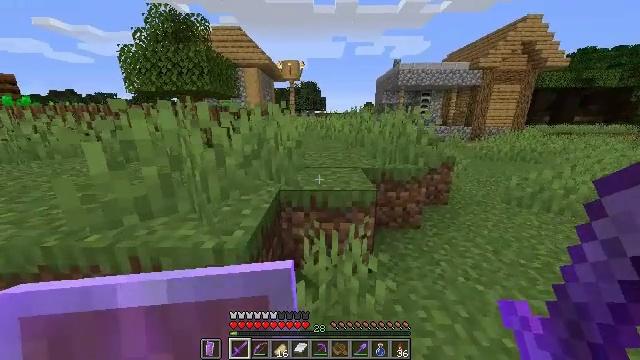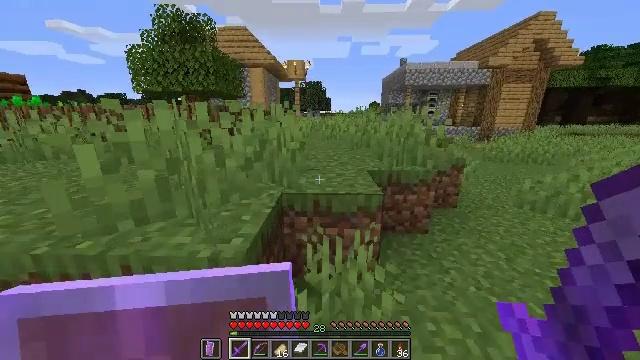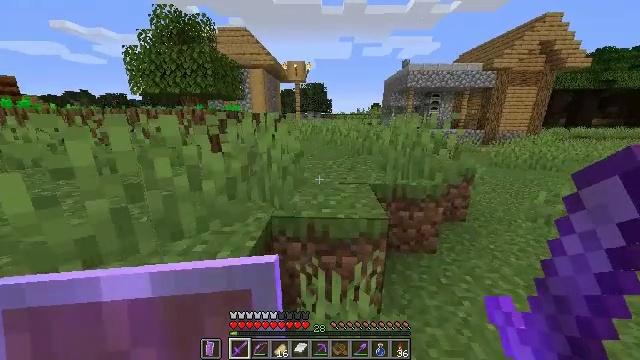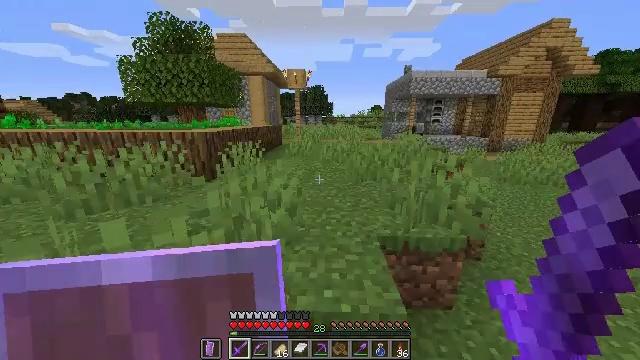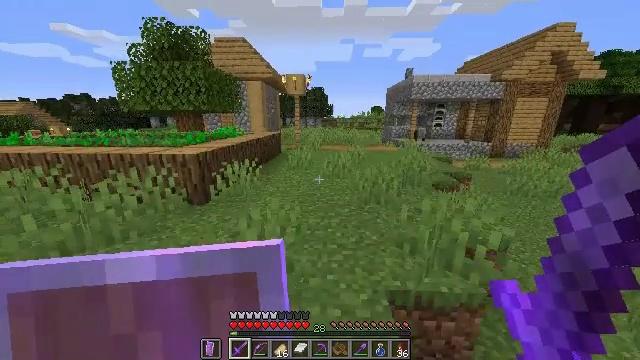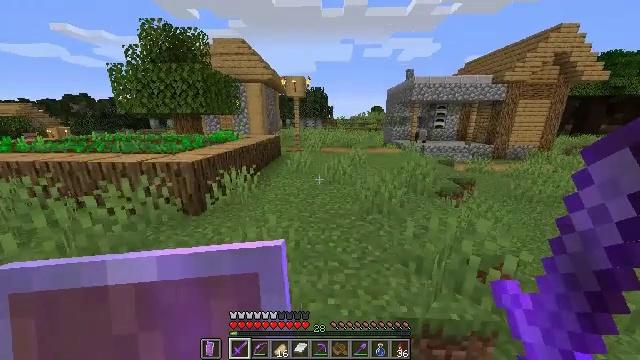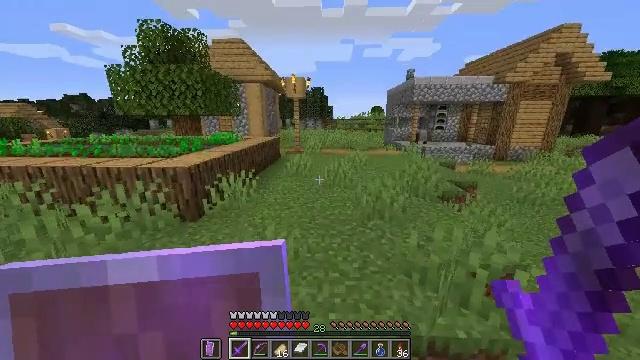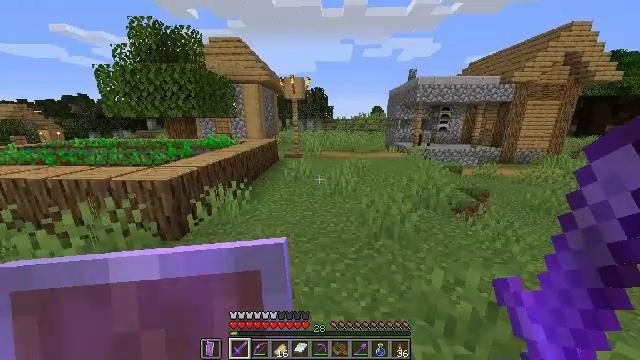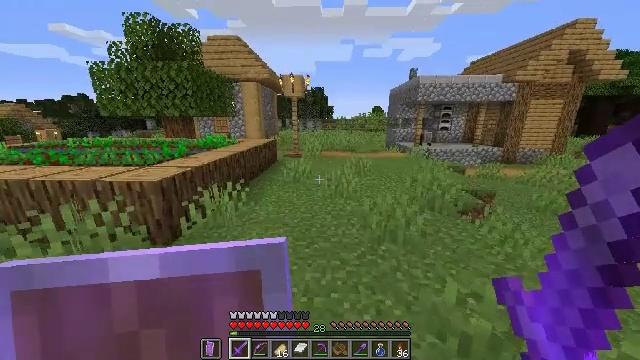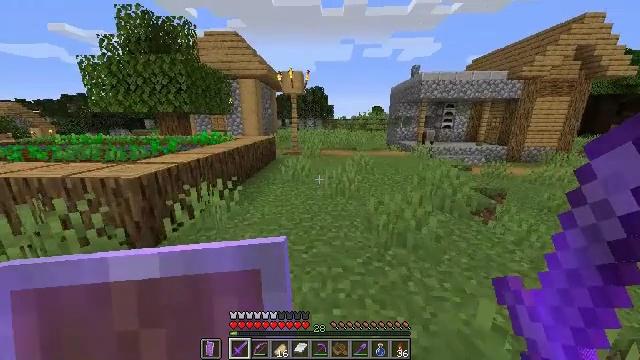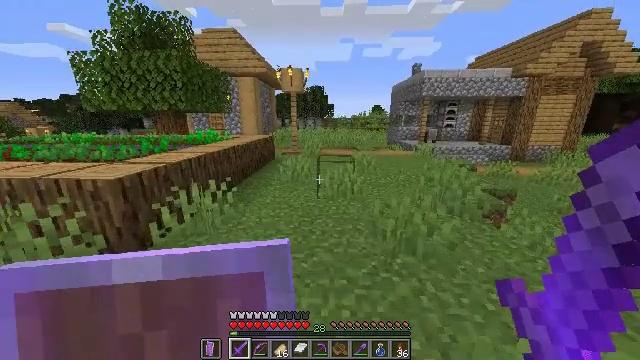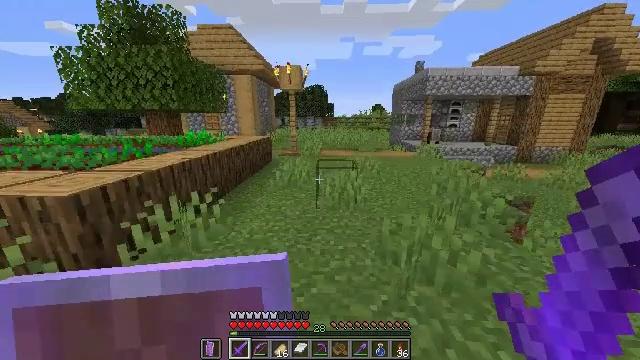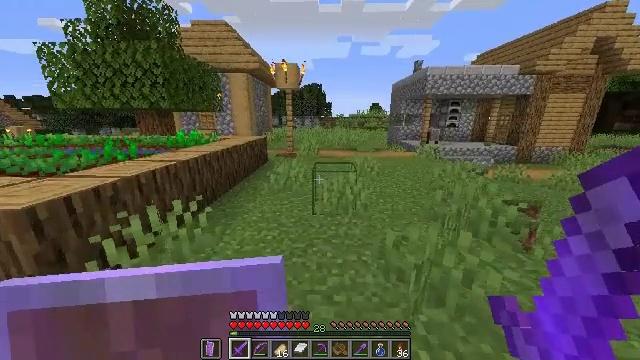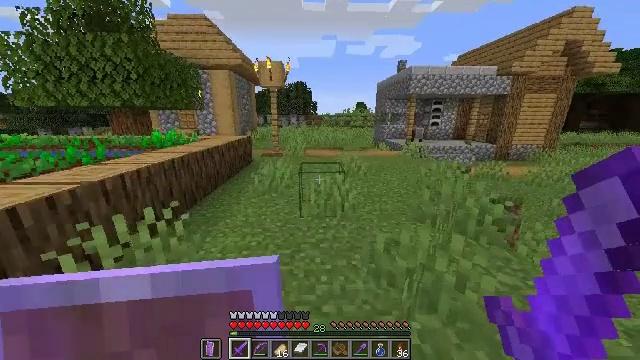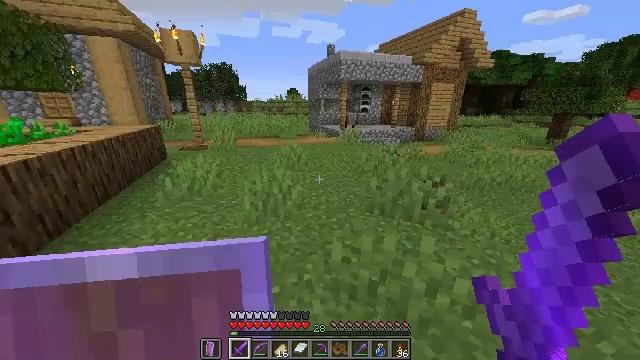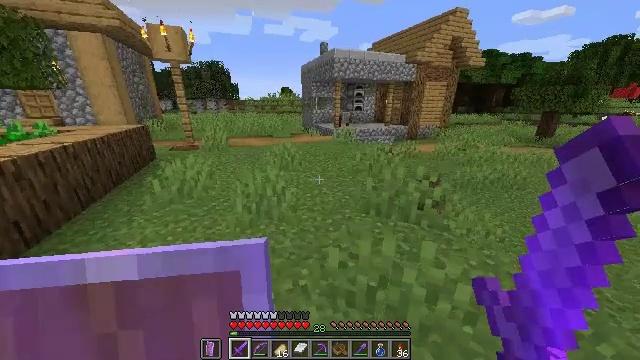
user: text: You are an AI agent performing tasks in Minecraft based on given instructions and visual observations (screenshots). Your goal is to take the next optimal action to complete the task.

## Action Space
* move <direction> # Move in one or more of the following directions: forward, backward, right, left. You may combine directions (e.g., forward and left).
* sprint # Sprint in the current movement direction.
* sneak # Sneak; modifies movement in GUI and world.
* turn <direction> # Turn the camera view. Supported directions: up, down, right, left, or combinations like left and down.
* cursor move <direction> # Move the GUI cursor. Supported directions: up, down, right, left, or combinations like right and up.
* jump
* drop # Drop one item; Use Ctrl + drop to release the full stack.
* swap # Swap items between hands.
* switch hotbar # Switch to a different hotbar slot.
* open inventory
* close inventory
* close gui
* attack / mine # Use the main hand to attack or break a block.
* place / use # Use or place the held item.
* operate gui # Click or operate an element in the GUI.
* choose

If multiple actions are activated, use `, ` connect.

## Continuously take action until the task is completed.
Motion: motion action
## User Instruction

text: Mine oak leaves.
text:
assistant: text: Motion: move forward, sprint, turn left
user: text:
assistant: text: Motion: move forward, sprint, jump
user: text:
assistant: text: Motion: move forward, sprint, jump
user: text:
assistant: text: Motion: move forward, sprint, jump
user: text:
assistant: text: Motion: move forward, sprint, jump
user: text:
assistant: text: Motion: move forward, sprint, jump
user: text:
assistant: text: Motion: move forward, sprint
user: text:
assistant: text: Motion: move forward, sprint
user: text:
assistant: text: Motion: move forward, sprint
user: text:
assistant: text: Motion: move forward, sprint
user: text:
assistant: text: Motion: move forward, sprint
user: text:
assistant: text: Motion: move forward, sprint
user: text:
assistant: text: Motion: move forward, sprint, turn right
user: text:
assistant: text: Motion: move forward, sprint, turn right and down
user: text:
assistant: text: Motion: move forward, sprint, turn right
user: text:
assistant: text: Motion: move forward, sprint
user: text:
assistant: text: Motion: move forward, sprint
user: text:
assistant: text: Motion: move forward, sprint
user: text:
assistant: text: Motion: move forward, sprint
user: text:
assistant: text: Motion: move forward, sprint
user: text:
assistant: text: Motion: move forward, sprint
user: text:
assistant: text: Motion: move forward, sprint
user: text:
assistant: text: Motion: move forward, sprint
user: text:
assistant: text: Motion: move forward, sprint
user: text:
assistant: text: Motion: move forward, sprint
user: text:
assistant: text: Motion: move forward, sprint
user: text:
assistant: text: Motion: move forward, sprint
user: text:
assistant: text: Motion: move forward, sprint
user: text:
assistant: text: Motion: move forward, sprint
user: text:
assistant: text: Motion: move forward, sprint